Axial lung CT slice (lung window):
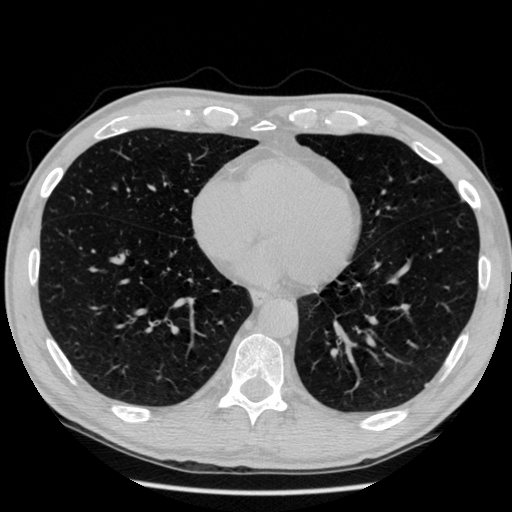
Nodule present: no